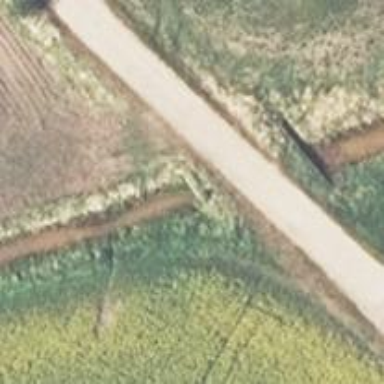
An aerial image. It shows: Culvert tunnel.